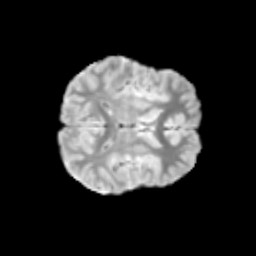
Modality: T2w
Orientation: axial
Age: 9
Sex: female
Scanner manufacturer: siemens
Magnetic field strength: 3 T
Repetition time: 3.8 s
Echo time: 0.07 s